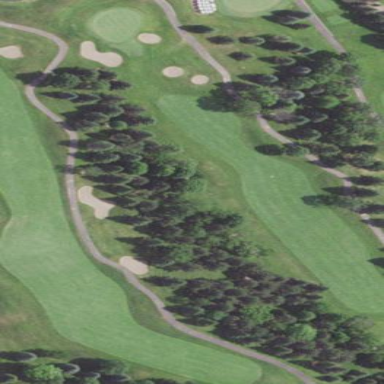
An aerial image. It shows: Rough area on grassy golf course.